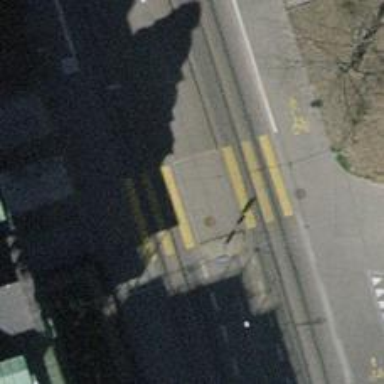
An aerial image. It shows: Uncontrolled zebra crossing with pedestrian island.